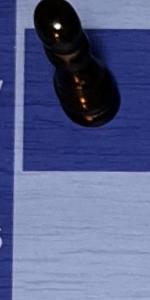
Label: Empty